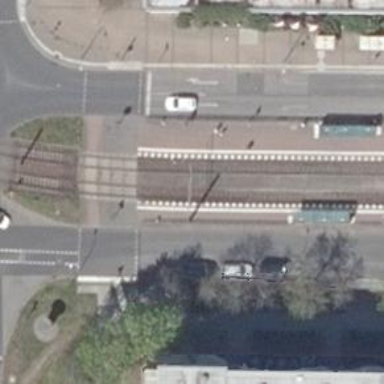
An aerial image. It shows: Tram stop position for public transport.